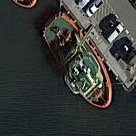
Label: Towing_vessel